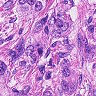
Metastatic tissue present: yes